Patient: sex M, age 61
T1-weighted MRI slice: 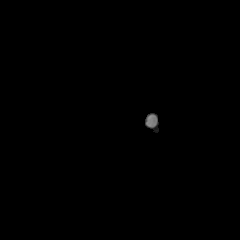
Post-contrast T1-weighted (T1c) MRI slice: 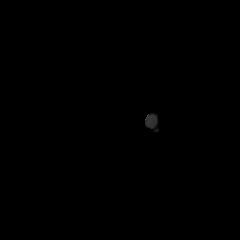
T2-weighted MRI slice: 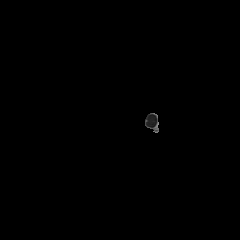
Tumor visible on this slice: no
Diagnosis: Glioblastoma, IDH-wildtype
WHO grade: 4